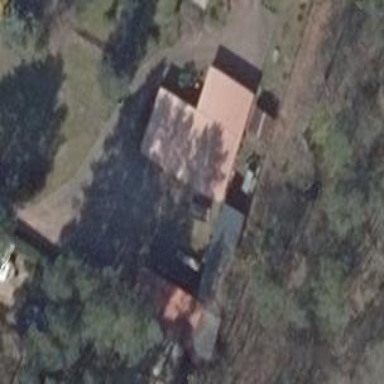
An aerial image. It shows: Simple and straightforward house.